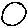
Label: circle